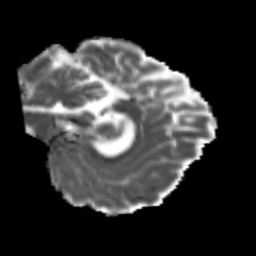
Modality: MD
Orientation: sagittal
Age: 25
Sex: female
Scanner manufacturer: siemens
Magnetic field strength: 3 T
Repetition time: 3.5 s
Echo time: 0.113 s